Question: What am I doing wrong? Can anyone help me? Or give me specific keywords for google search (I'm sure I'm not the first)? Have been dealing with this problem for over 8h now, cant find something on the internet.
Full Notebook Link (problem at the end): <URL>
My code:
'''
dict_data = data.copy()
dict_data.drop(["Date"], axis=1, inplace=True)
series_data = dict_data.to_dict()
bar_label = []
for key in dict_data:
bar_label.append(key)
bar_color = generate_color_series(28)
fig = plt.figure(figsize=(7, 5))
axes = fig.add_subplot(1, 1, 1)
axes.set_xlim(0, 35)
axes.set_xlabel("Popularity in %")
def animate(i):
i_value = []
for key in dict_data:
i_value.append(dict_data[key][i])
i_value = tuple(i_value)
plt.barh(bar_label, i_value, color=bar_color)
ani = FuncAnimation(fig, animate, interval=30)
%time ani.save('myAnimation1.gif', writer='imagemagick', fps=15)
plt.close()
'''
Output:
[Picture]

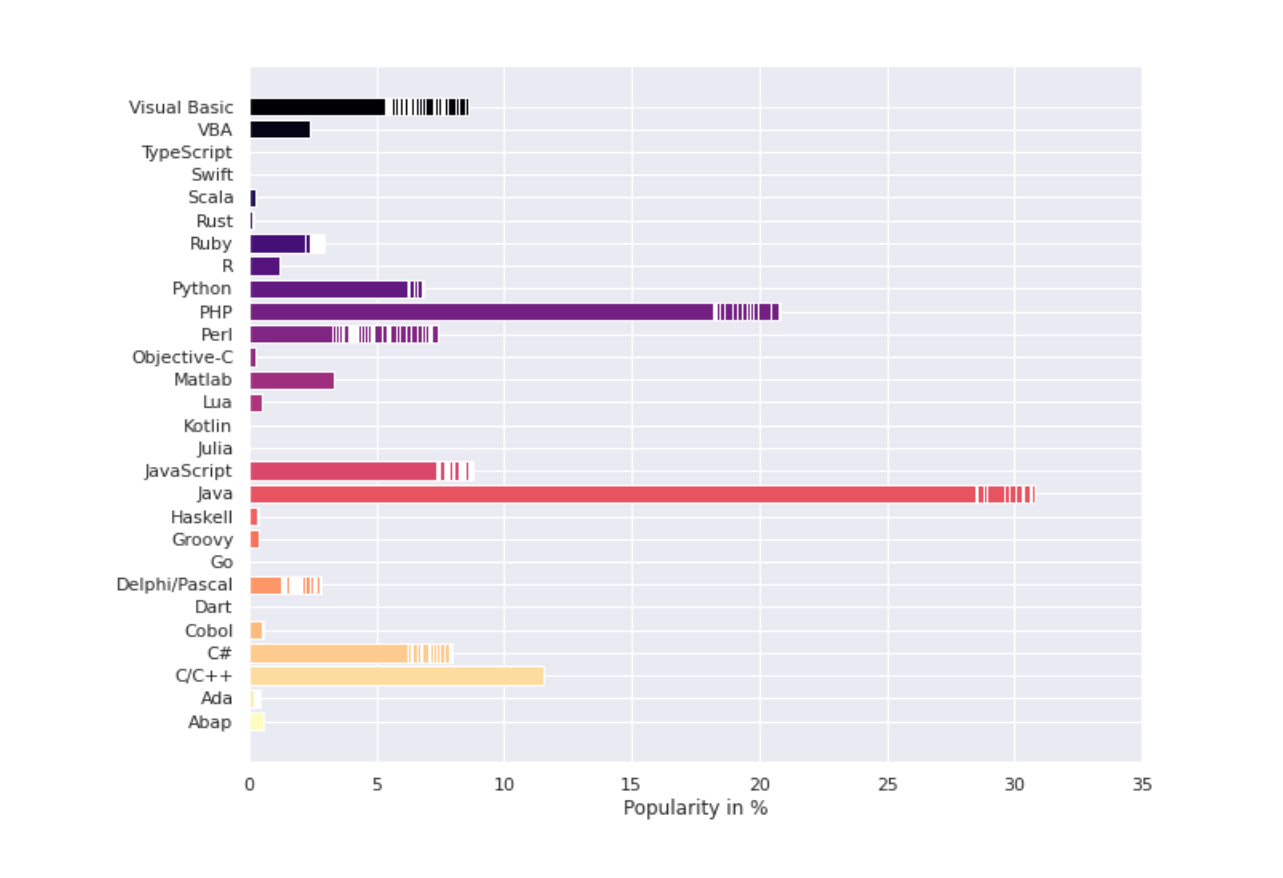
Answer: The reason is that the new graph is being drawn with the previous drawing still intact, as described in the comments. So, the easiest way to deal with this is to put the action to clear the current graph in the loop process. Clearing the graph removes the x-axis limit and changes the height of the bar graph, so the x-axis limit is added again.
'''
import pandas as pd
import numpy as np
import matplotlib.pyplot as plt
from matplotlib import cm
from matplotlib.animation import FuncAnimation
from IPython.display import HTML
# set global variable for color palette (plots) and grid style
PALETTE = "magma_r" # my favourite palettes: flare, CMRmap_r, magma_r
sns.set(style="darkgrid")
# function that generates n color values out of defined PALETTE
def generate_color_series(n):
segments = cm.get_cmap(PALETTE, n)
return segments(range(n))
data = pd.read_csv('./data/Most Popular Programming Languages from 2004 to 2022.csv', sep=',')
data["Date"] = pd.to_datetime(data["Date"])
dict_data = data.copy()
dict_data.drop(["Date"], axis=1, inplace=True)
series_data = dict_data.to_dict()
bar_label = []
for key in dict_data:
bar_label.append(key)
bar_color = generate_color_series(28)
fig = plt.figure(figsize=(10, 8))
ax = fig.add_subplot(1, 1, 1)
ax.set_xlim(0, 35)
ax.set_xlabel("Popularity in %")
def animate(i):
i_value = []
for key in dict_data:
i_value.append(dict_data[key][i])
i_value = tuple(i_value)
ax.cla()
ax.set_xlim(0, 35)
ax.barh(bar_label, i_value, color=bar_color)
ani = FuncAnimation(fig, animate, interval=30)
from IPython.display import HTML
plt.close()
HTML(ani.to_html5_video())
'''
<URL>